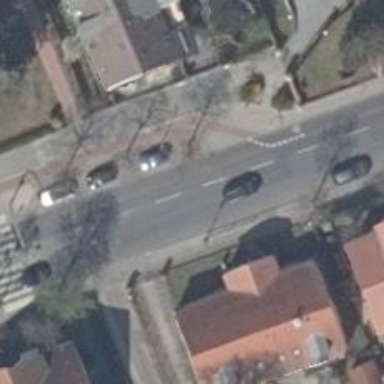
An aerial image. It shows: Secondary road with asphalt surface. There are lane markings on the road. Both sides of the road have sidewalks. There is parallel parking on the left side of the road along the street side.